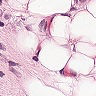
Metastatic tissue present: yes